Field crop: maize
Growth stage: 2
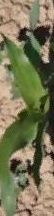
Species: maize